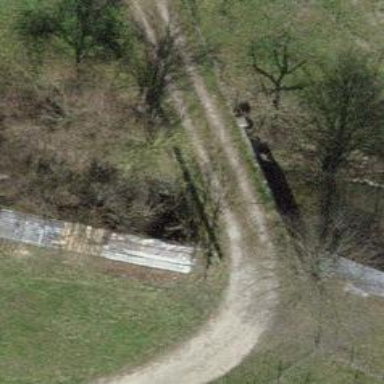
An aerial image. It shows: Track road with grade4 bridge.